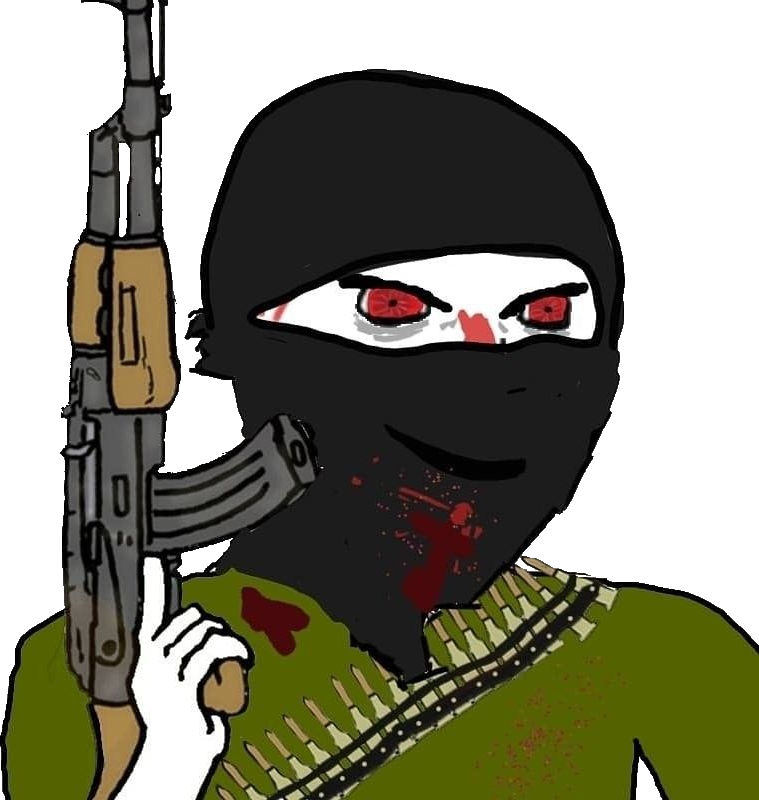
Label: 5_Oomer